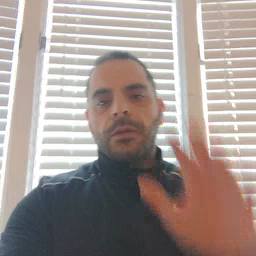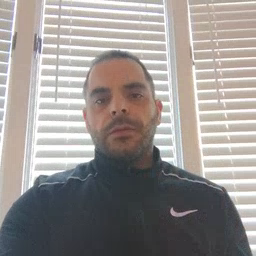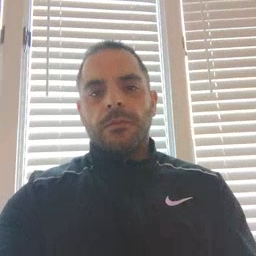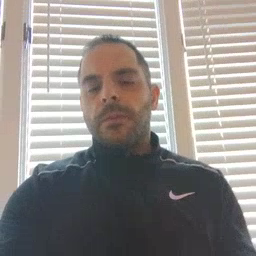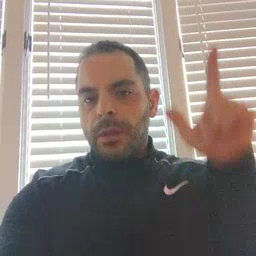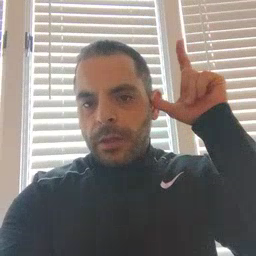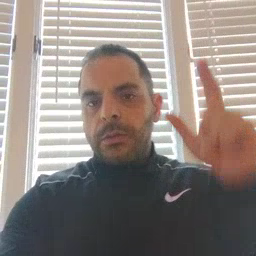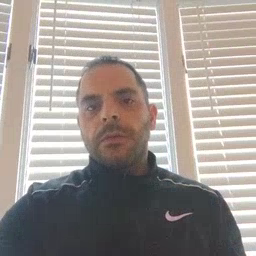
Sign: listen